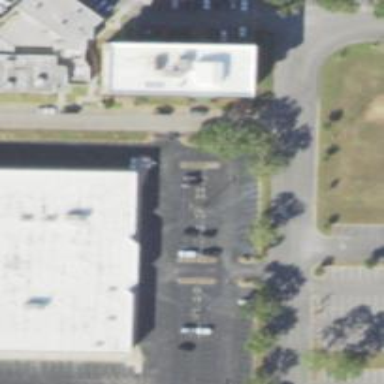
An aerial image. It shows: Parking space.